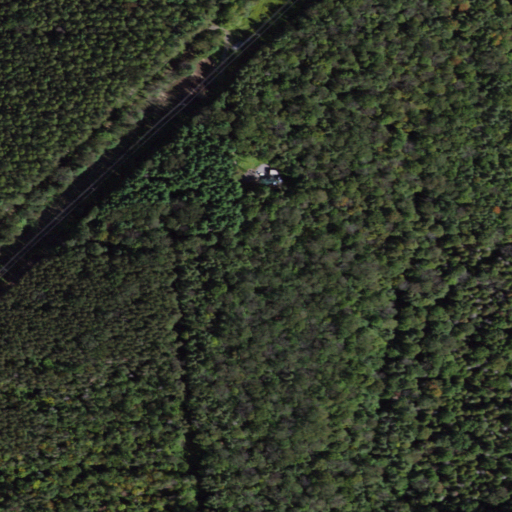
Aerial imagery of mountain in New York named Arab Hill containing deciduous forest, evergreen forest, and mixed forest